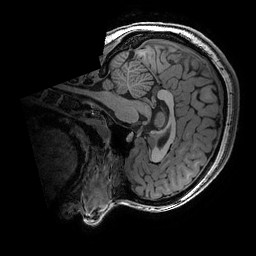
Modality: T1w
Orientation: sagittal
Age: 19
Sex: female
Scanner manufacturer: ge
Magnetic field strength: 3 T
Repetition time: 0.007 s
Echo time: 0.00342 s